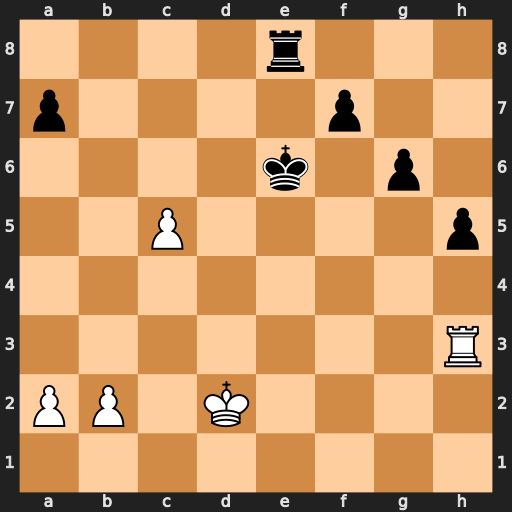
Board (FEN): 4r3/p4p2/4k1p1/2P4p/8/7R/PP1K4/8
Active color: w
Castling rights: -
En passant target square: -
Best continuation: Re3+ Kd7 c6+ Kxc6 Rxe8